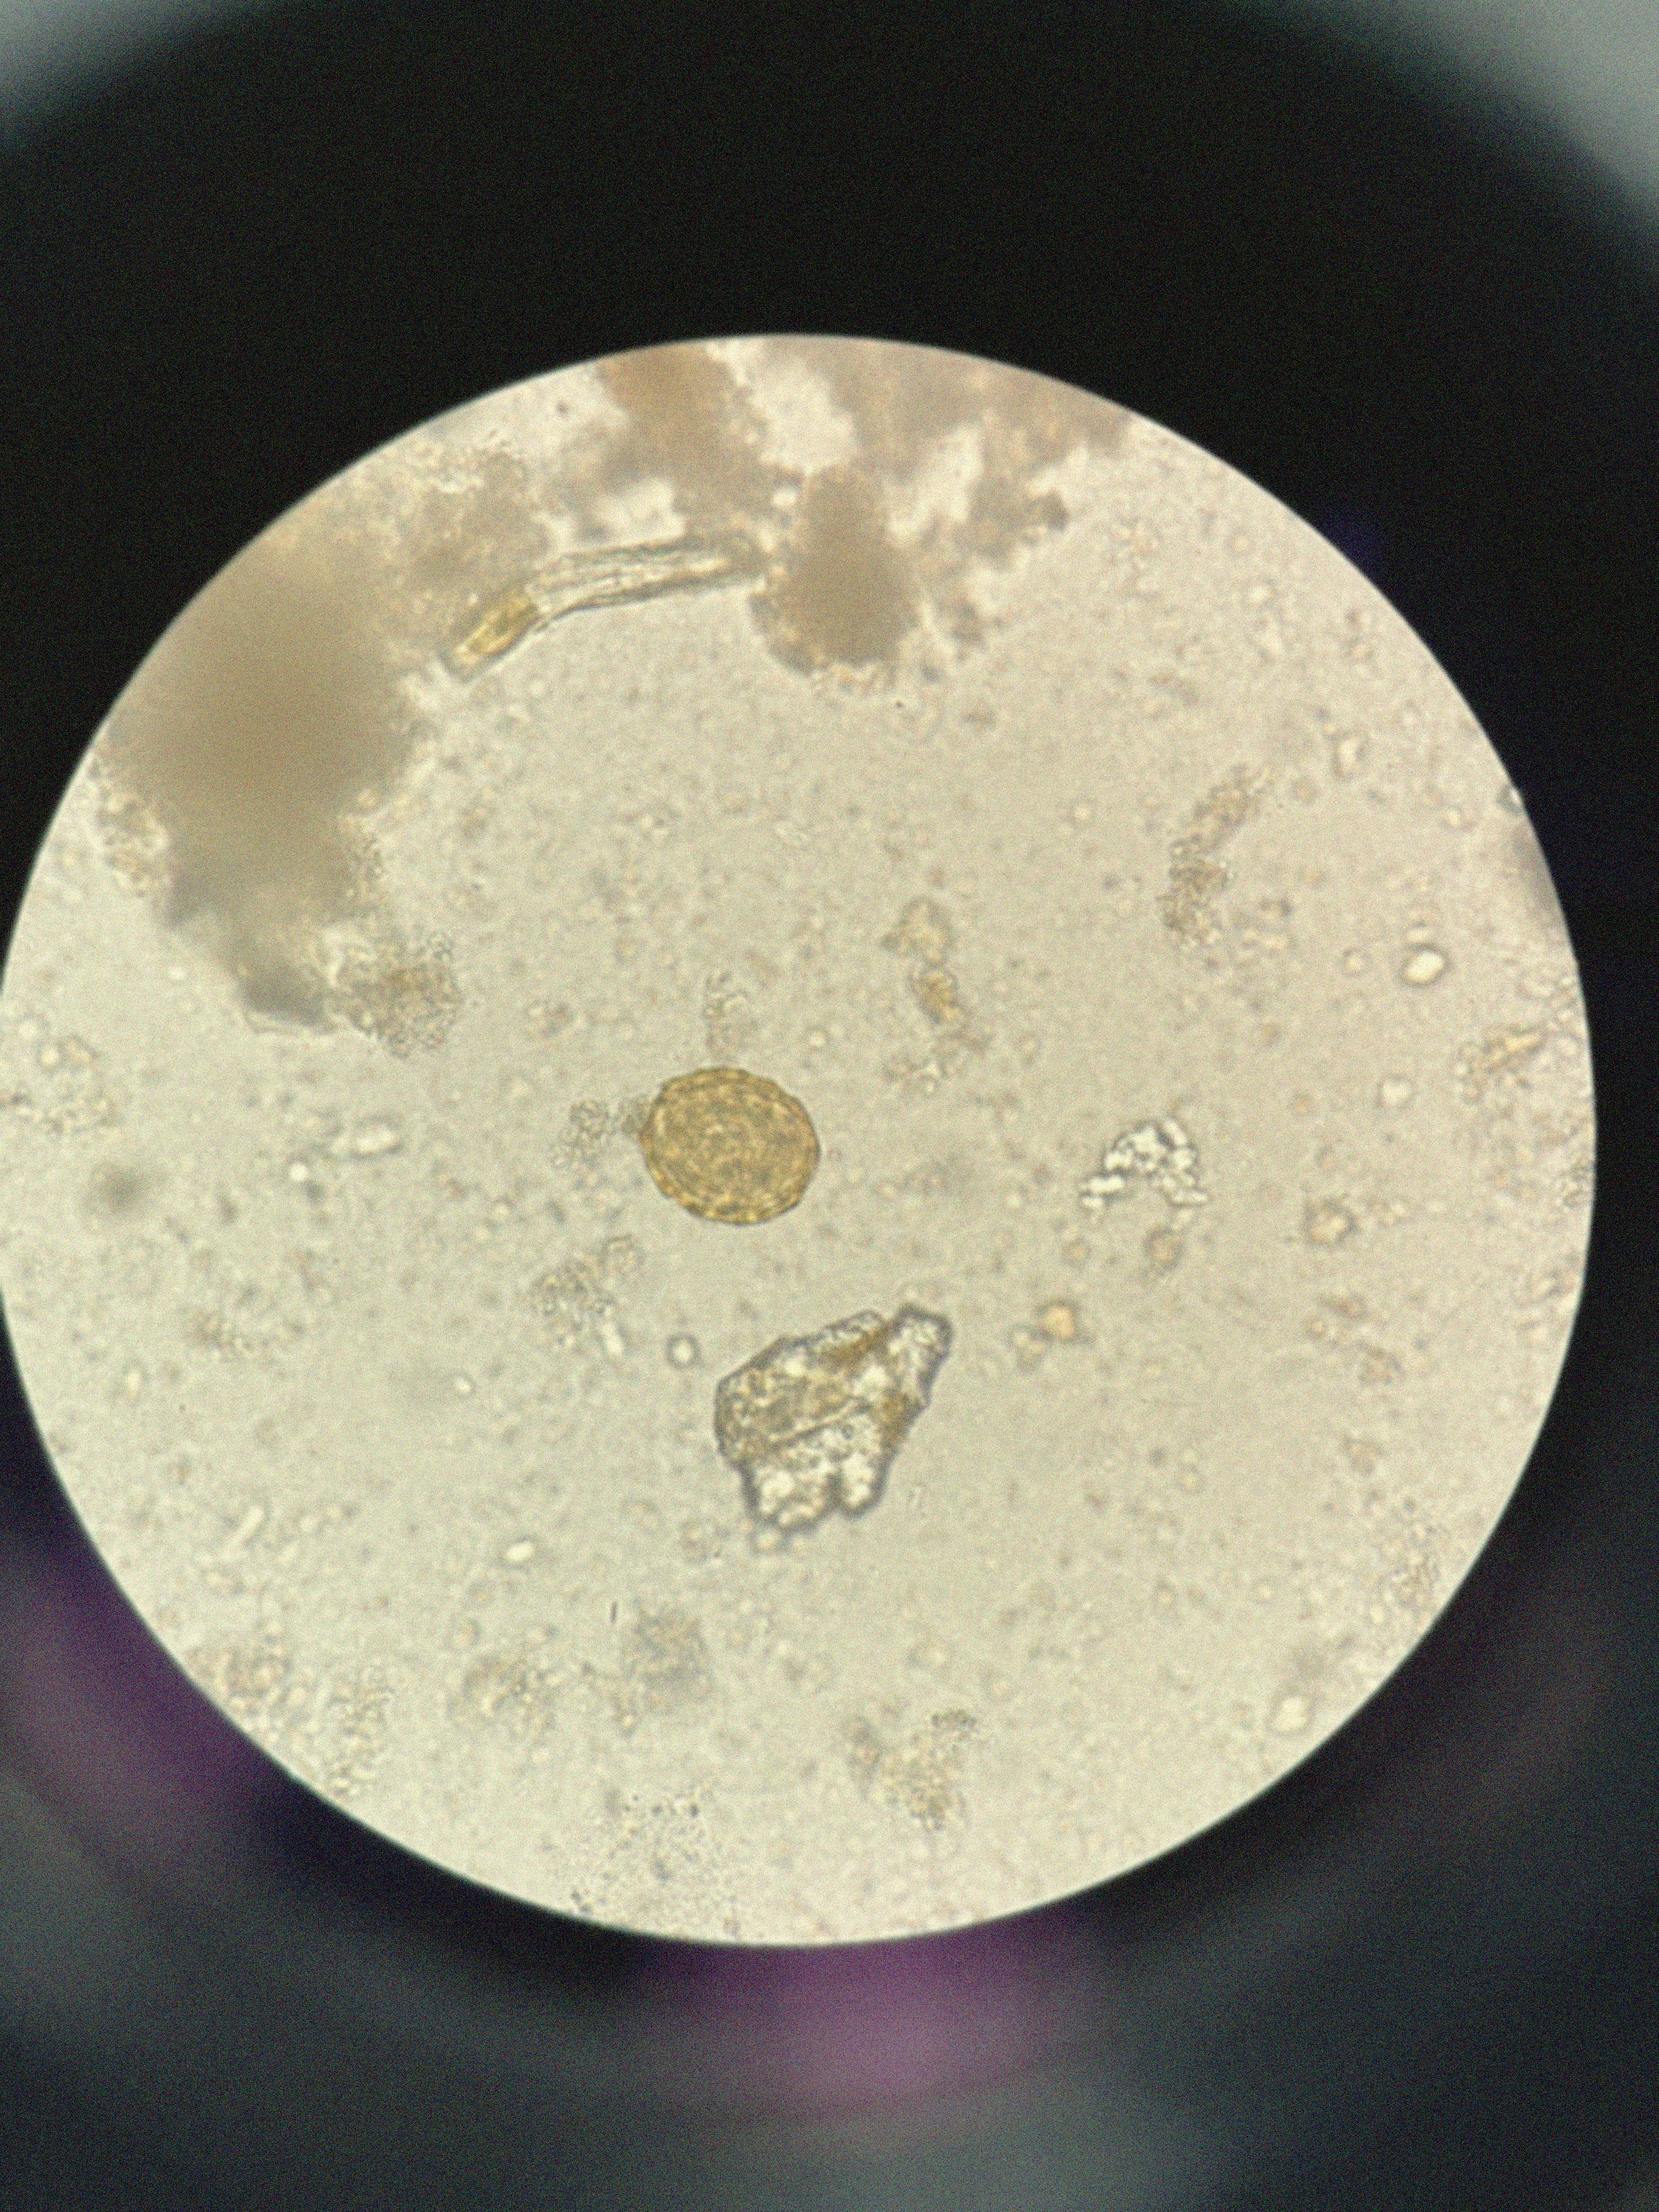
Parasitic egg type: Ascaris lumbricoides